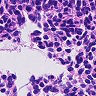
Metastatic tissue present: no